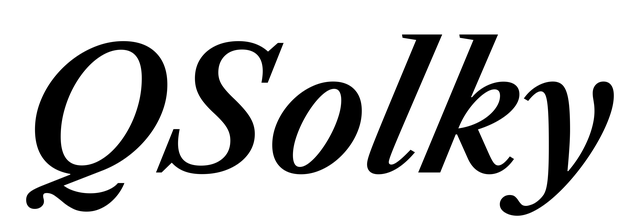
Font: LibreCaslonText-Italic_SemiBold_Italic